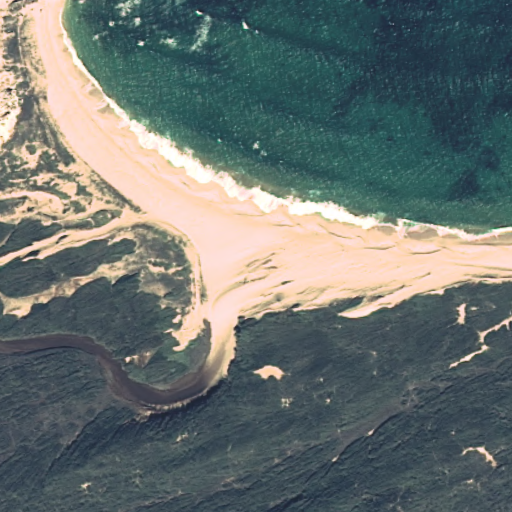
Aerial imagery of beach in Hawaii named Kawa‘aloa Beach containing only unknown